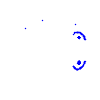
Particle: electron